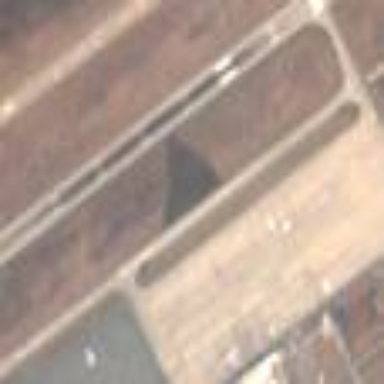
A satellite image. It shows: The area is taxiway in the airport.